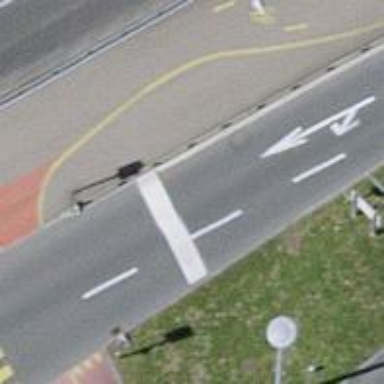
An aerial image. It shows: Road with traffic signals.